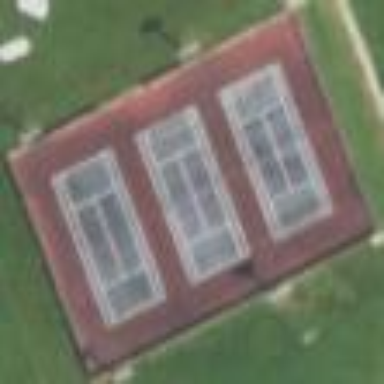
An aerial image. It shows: Tennis court in leisure pitch.